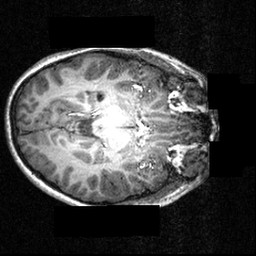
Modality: T1w
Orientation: axial
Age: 12
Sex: male
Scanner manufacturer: siemens
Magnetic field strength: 3.951 T
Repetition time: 1.5 s
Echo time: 0.00335 s